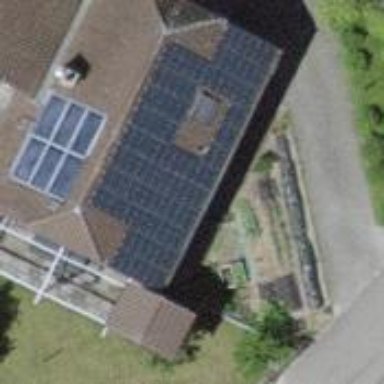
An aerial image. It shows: Solar power generator utilizing photovoltaic technology with solar photovoltaic panels.